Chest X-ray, PA view. Patient: 74 years old, sex F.
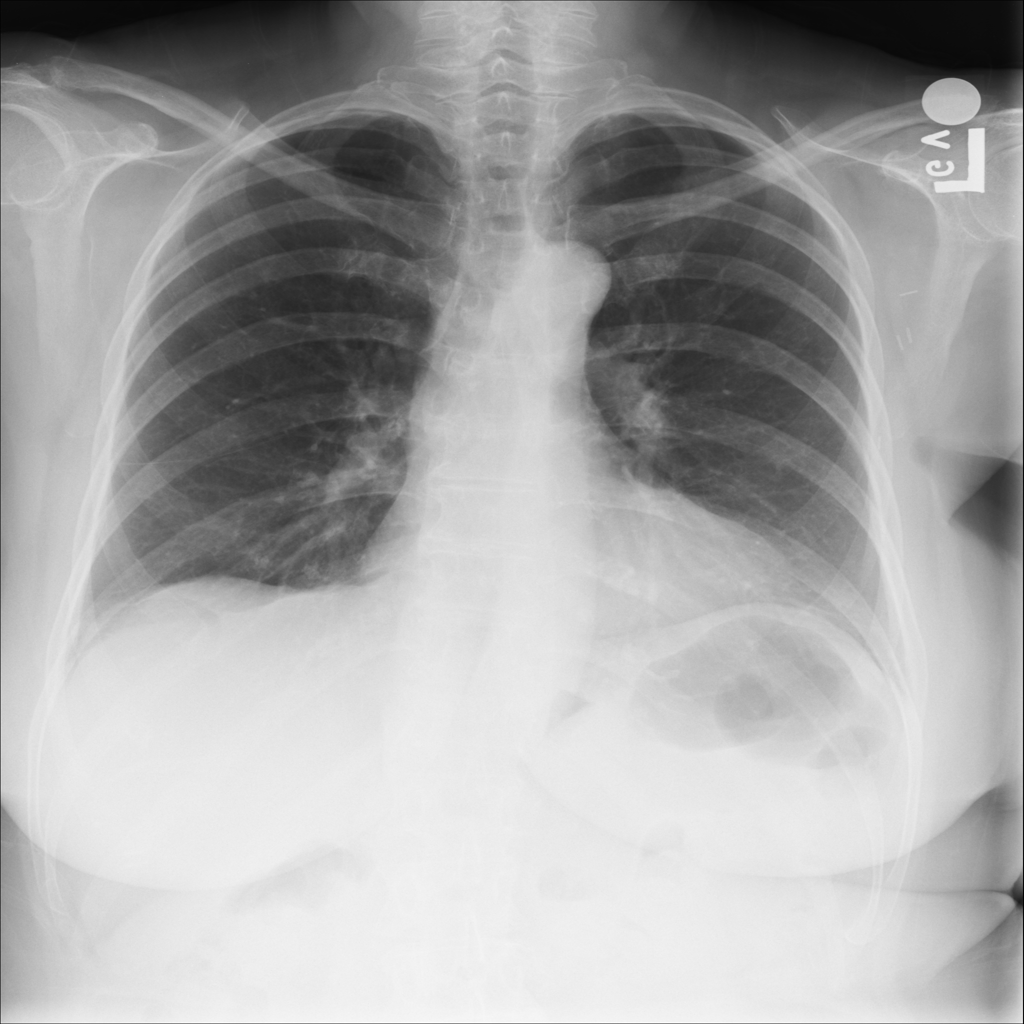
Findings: No Finding